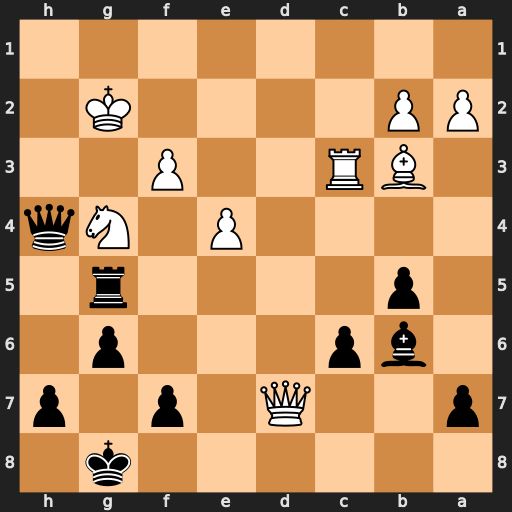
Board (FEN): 6k1/p2Q1p1p/1bp3p1/1p4r1/4P1Nq/1BR2P2/PP4K1/8
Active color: b
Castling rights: -
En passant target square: -
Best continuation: Qf2+ Kh3 Rh5#